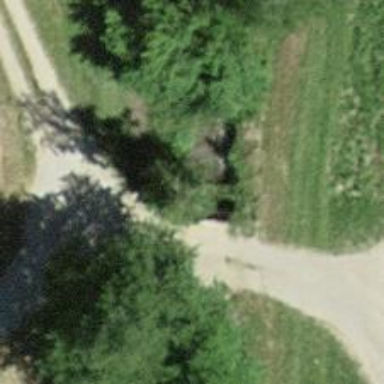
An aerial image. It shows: Culvert tunnel.